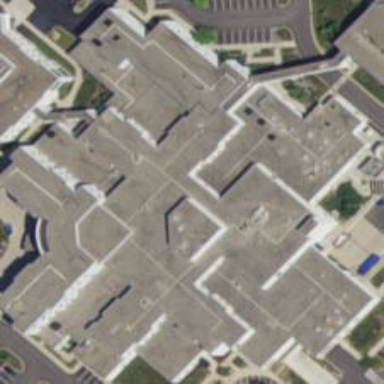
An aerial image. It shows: Hospital building.